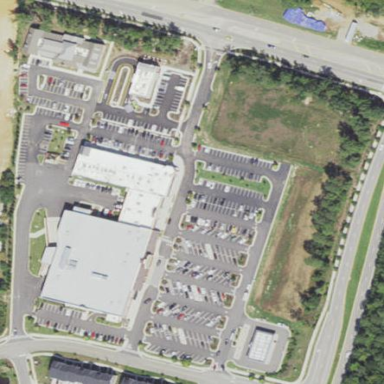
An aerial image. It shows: Retail area.